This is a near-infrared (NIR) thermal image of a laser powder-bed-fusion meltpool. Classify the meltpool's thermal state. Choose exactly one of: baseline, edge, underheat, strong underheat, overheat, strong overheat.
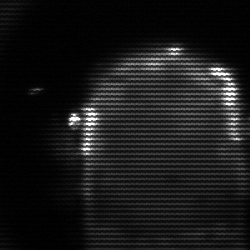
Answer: baseline